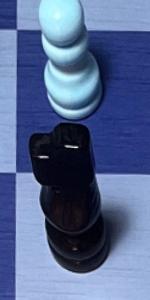
Label: Knight_Black